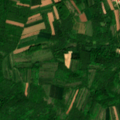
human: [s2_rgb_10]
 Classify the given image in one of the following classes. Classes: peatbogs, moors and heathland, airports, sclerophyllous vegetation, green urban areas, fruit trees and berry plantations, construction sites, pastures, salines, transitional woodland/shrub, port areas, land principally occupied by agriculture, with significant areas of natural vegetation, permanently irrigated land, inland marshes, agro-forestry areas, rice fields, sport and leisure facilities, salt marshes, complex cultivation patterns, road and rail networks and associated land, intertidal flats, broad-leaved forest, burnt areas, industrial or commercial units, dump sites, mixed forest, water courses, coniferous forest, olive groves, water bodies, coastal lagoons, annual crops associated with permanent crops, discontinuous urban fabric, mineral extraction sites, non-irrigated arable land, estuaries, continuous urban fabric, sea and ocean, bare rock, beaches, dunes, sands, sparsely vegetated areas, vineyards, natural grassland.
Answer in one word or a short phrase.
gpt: non-irrigated arable land, land principally occupied by agriculture, with significant areas of natural vegetation, broad-leaved forest, transitional woodland/shrub